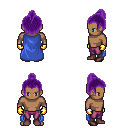
a pixel art fantasy rpg character, male body template, human, dark skin, blue cape, magenta pants, purple short topknot hairstyle, gold gloves, maroon shoes, four views (front, back, left, right), 2x2 character sprite sheet, small pixel art, hard edges, no anti-aliasing